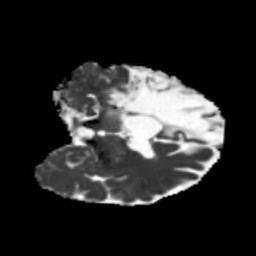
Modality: MD
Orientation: coronal
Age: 49
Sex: male
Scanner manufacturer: siemens
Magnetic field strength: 3 T
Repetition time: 5.25 s
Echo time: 0.08 s